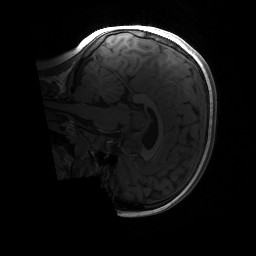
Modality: T1w
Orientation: sagittal
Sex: male
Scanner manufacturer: siemens
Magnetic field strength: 3 T
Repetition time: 1.9 s
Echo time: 0.00243 s